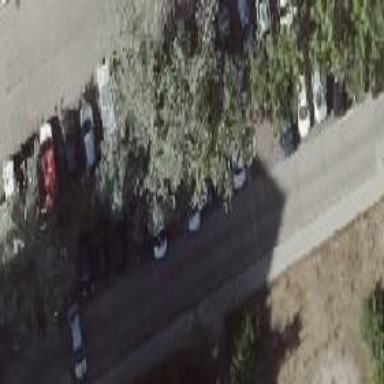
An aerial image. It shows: Street side parking on concrete surface.